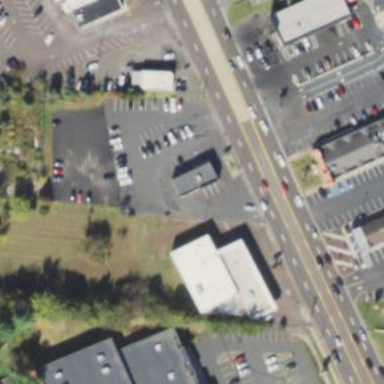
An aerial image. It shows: Car rental facility.